Field crop: maize
Growth stage: 2
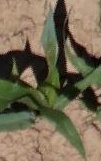
Species: maize